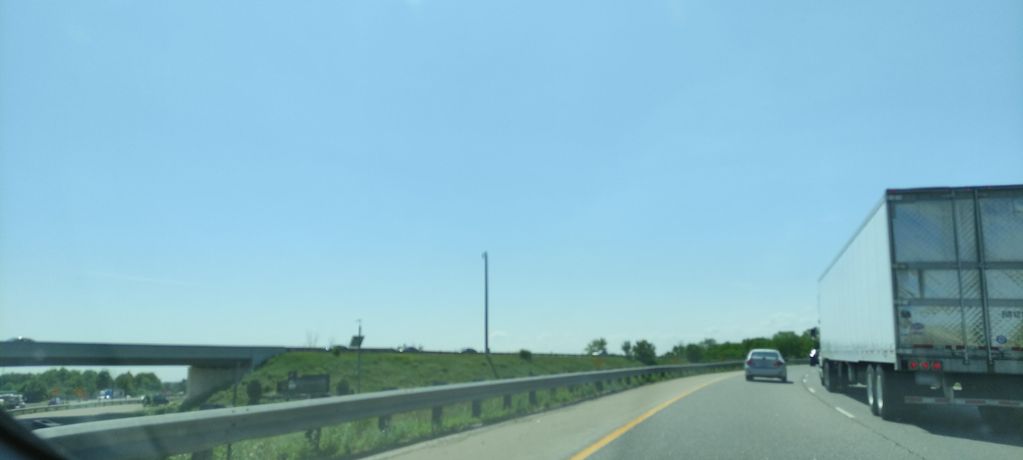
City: kitchener-waterloo